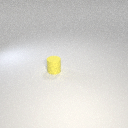
small yellow rubber cylinder